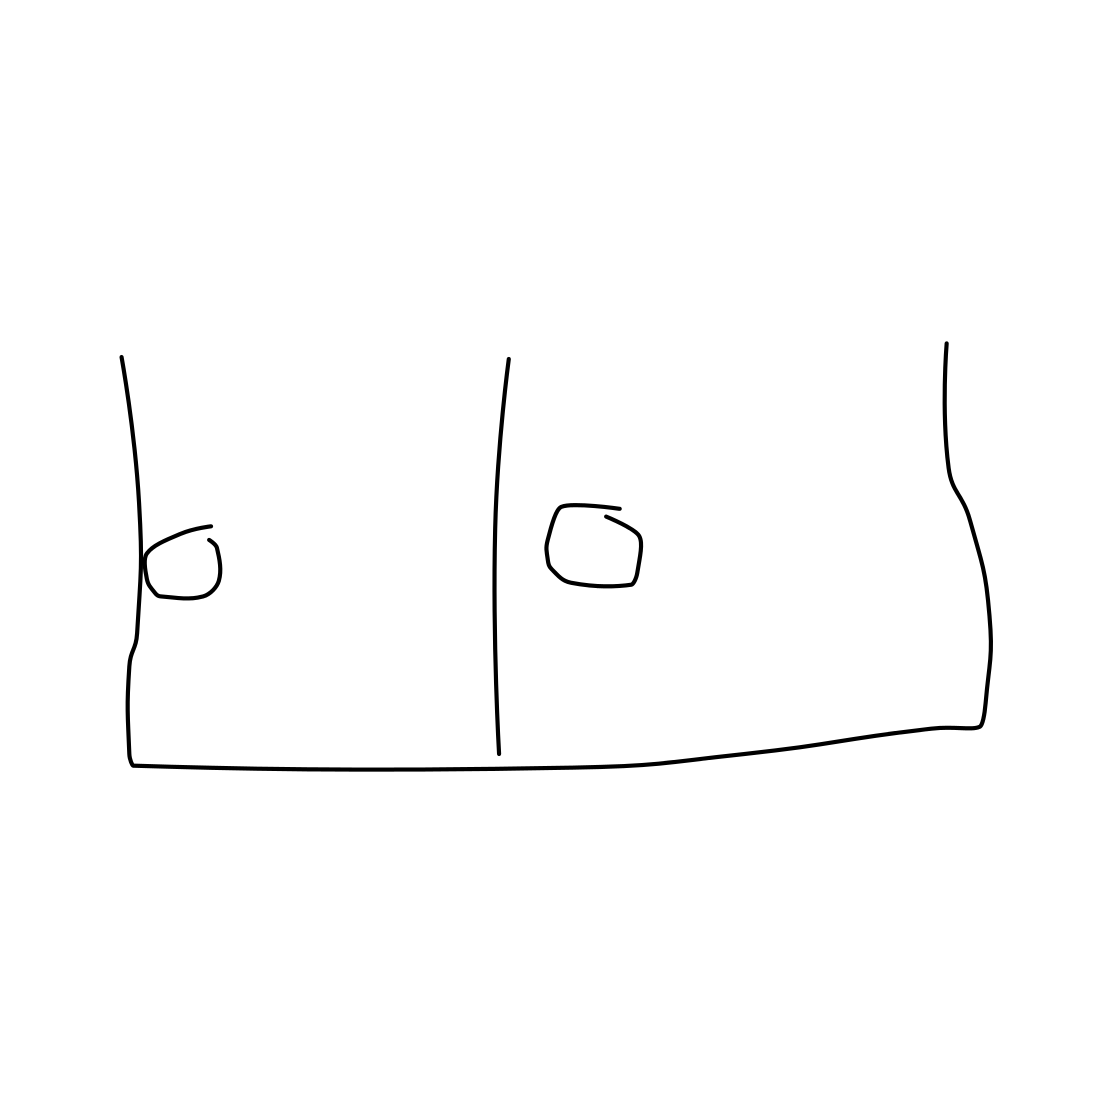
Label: cabinet